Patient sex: M
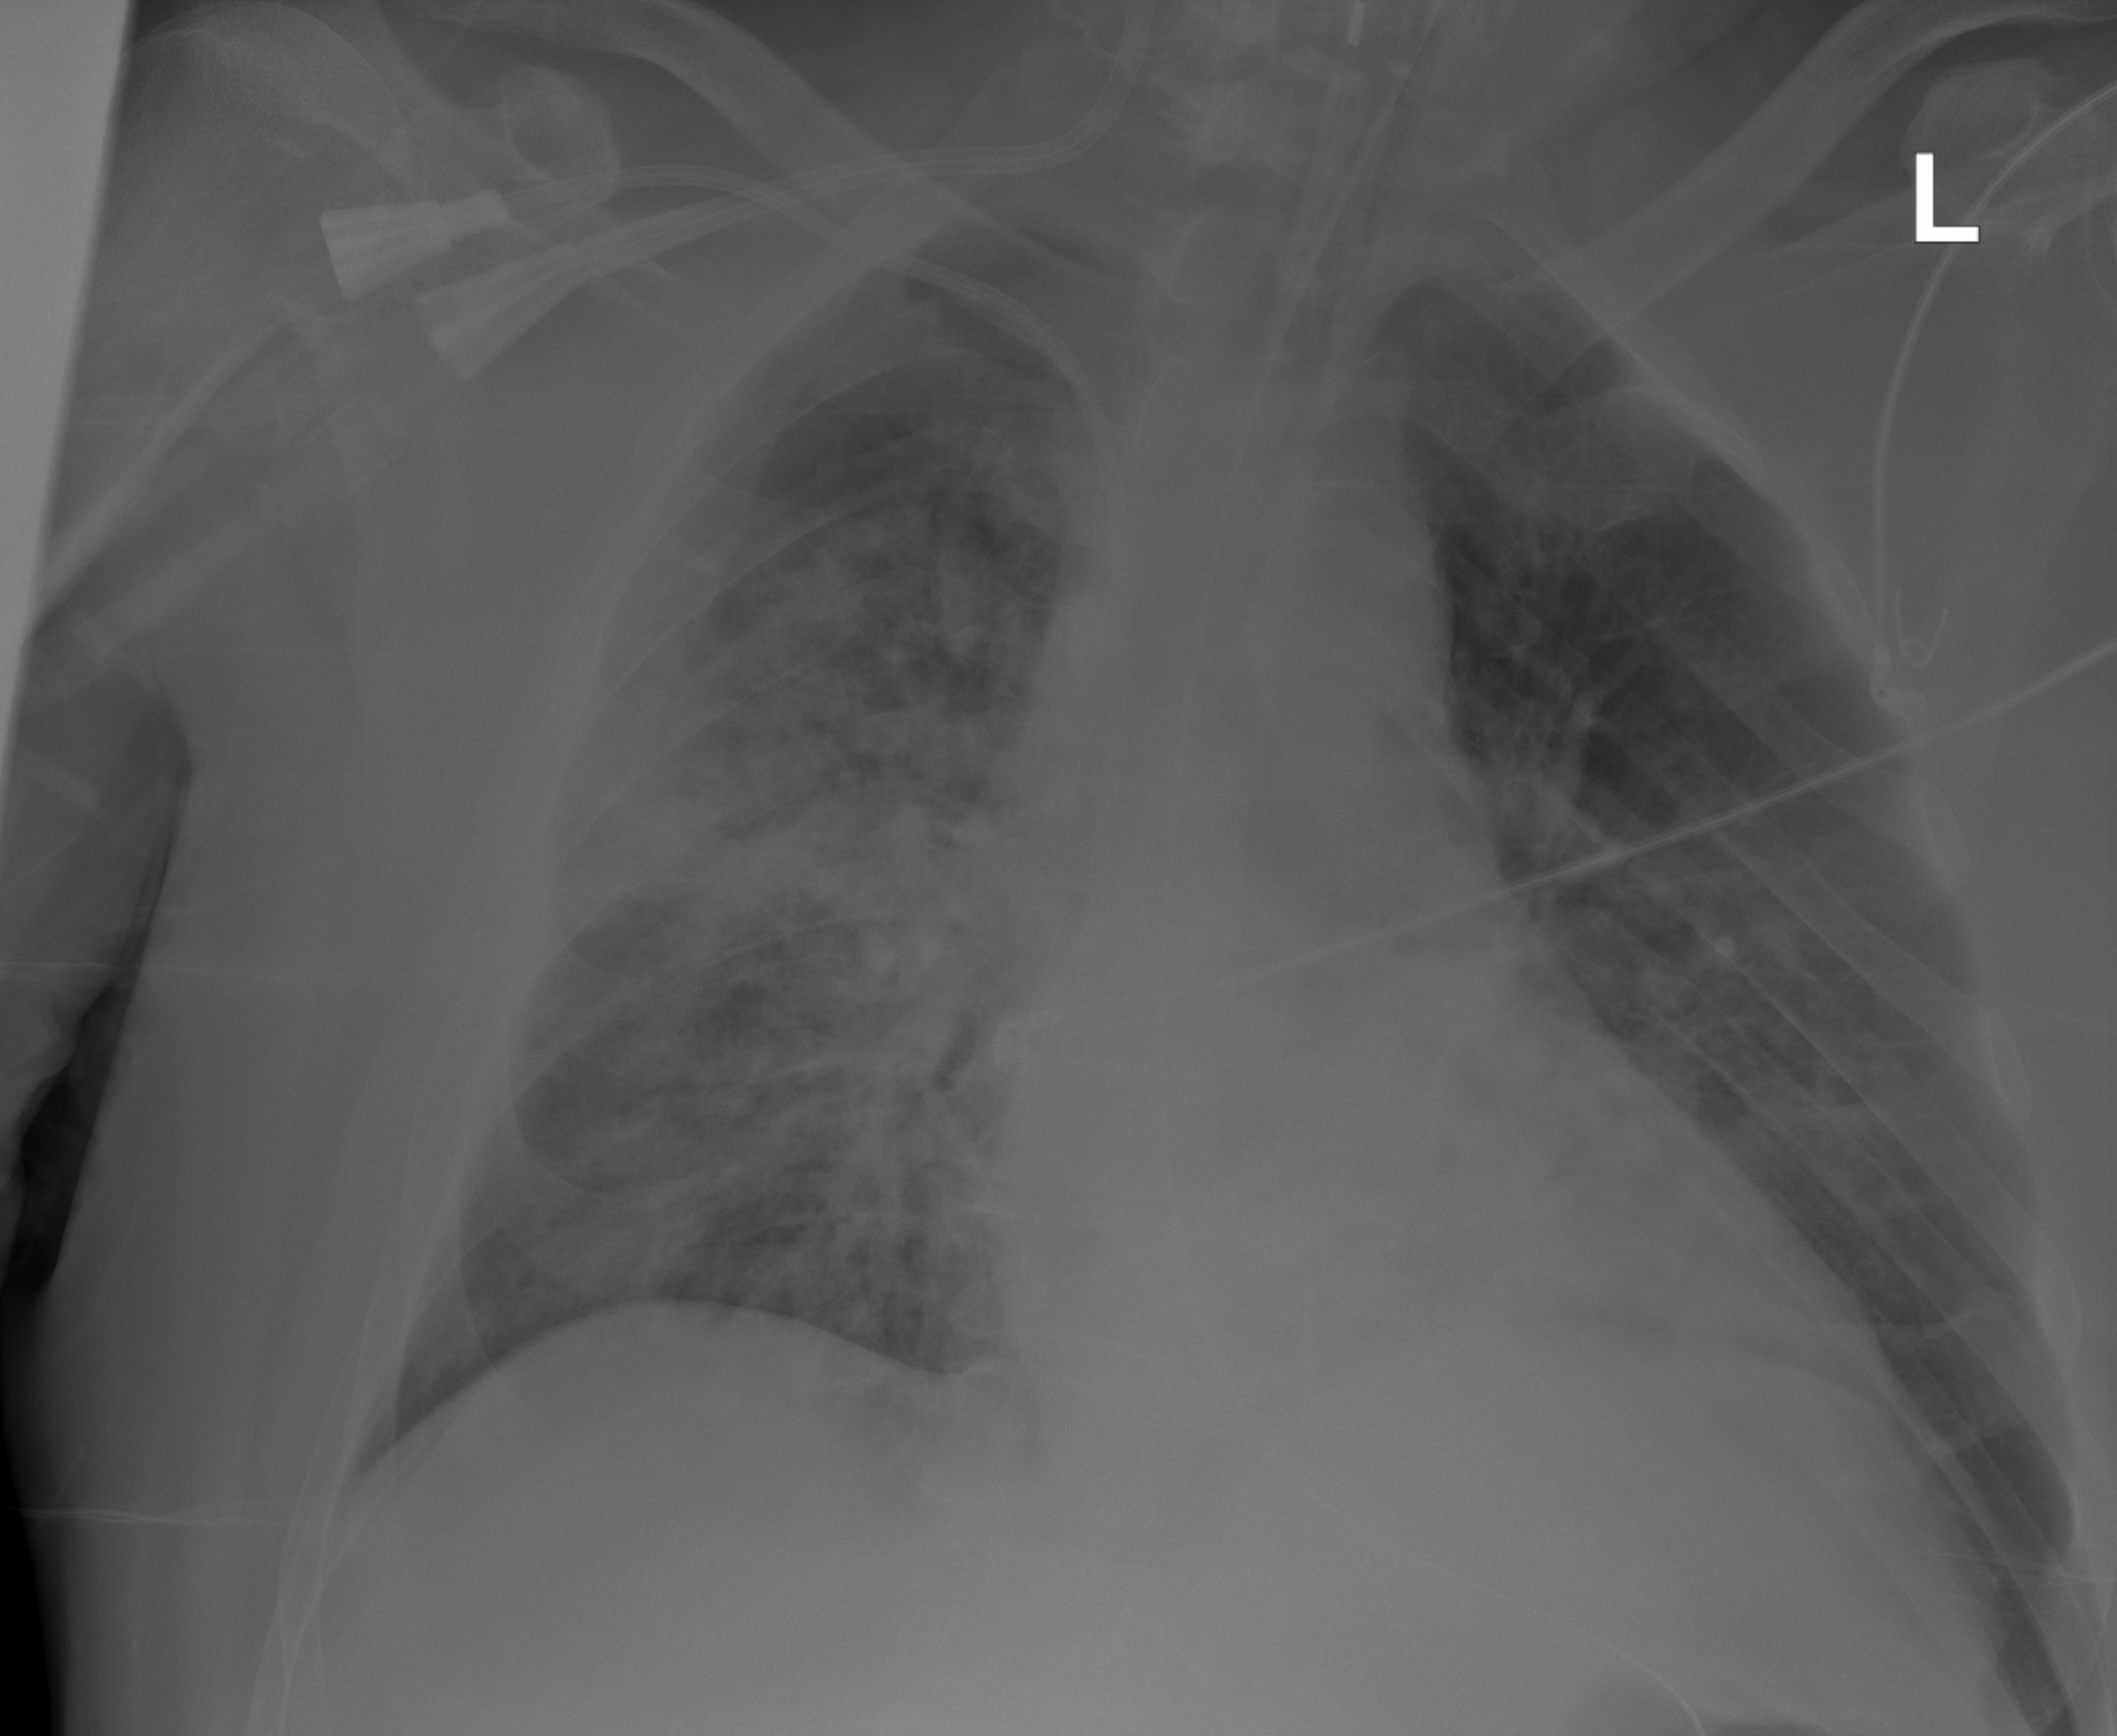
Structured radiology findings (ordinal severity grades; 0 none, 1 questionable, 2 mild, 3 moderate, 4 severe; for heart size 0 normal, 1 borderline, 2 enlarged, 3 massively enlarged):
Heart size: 1
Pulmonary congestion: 0
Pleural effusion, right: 0
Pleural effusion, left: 0
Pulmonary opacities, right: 3
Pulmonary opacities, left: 2
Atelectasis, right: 2
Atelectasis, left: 2